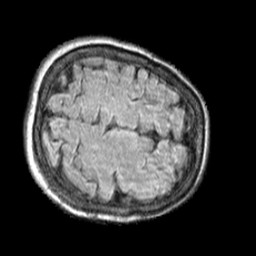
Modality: FLAIR
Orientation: axial
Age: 75
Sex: female
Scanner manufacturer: siemens
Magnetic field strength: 3 T
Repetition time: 5 s
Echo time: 0.387 s